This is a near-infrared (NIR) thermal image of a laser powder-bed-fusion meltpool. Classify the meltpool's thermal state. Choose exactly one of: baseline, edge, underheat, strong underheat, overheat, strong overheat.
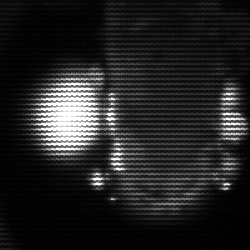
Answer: strong underheat